一年级 · 组合几何学
用 (

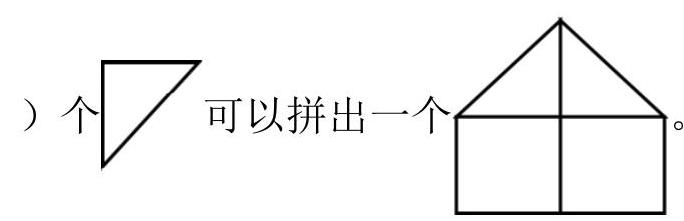
答案: 6